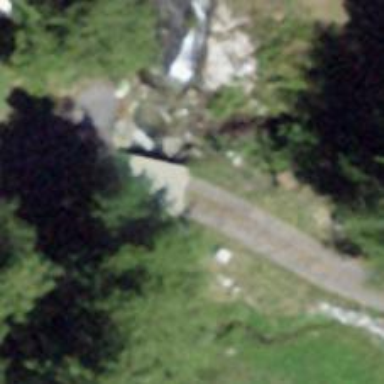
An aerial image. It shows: Service road that includes bridge.